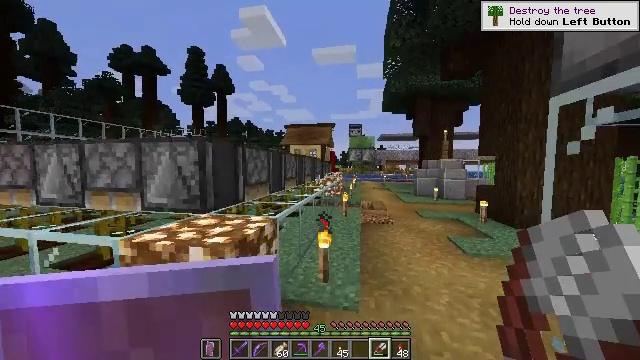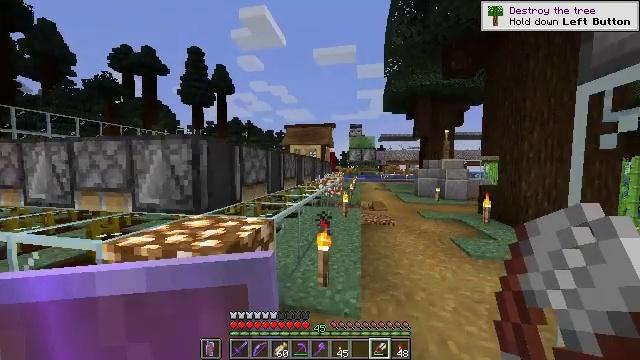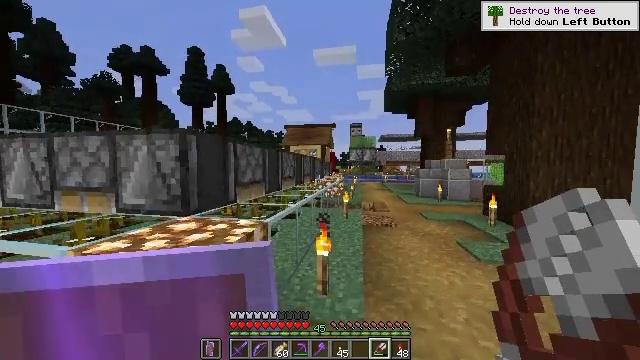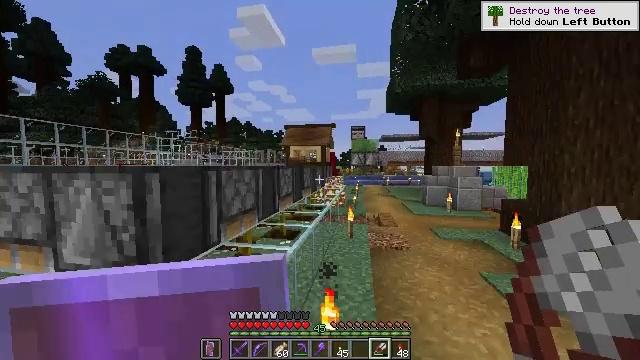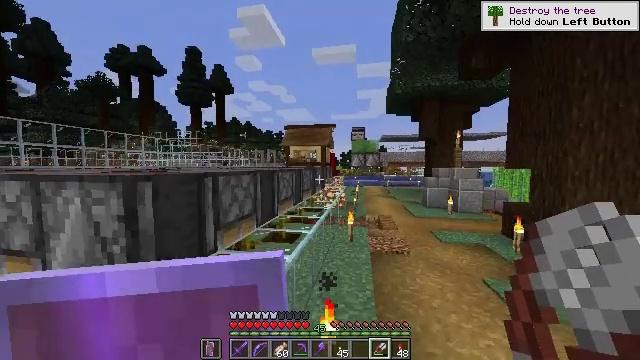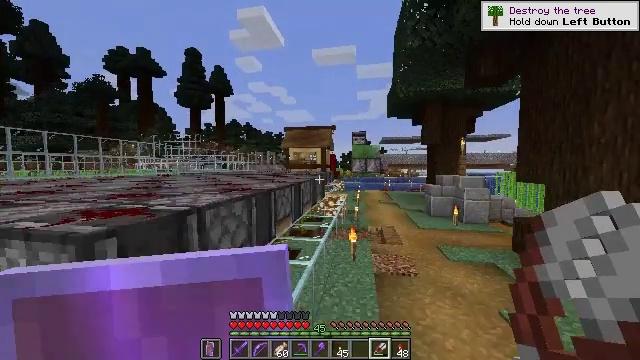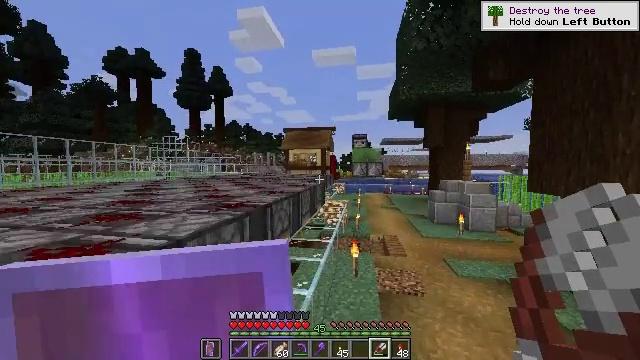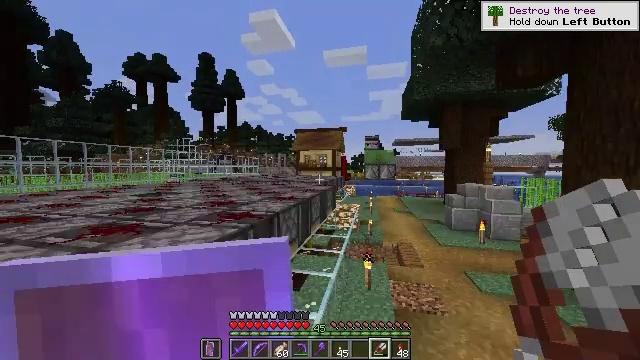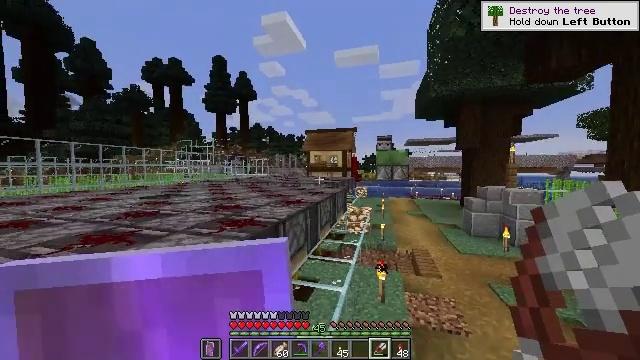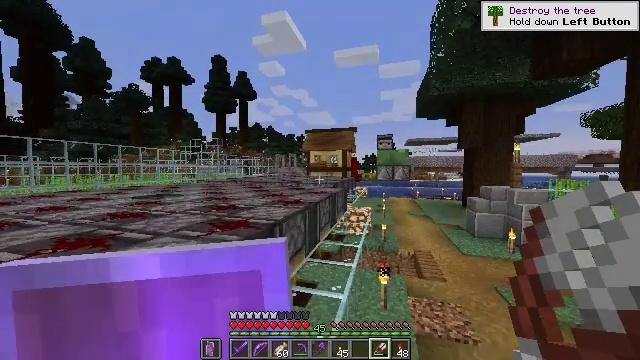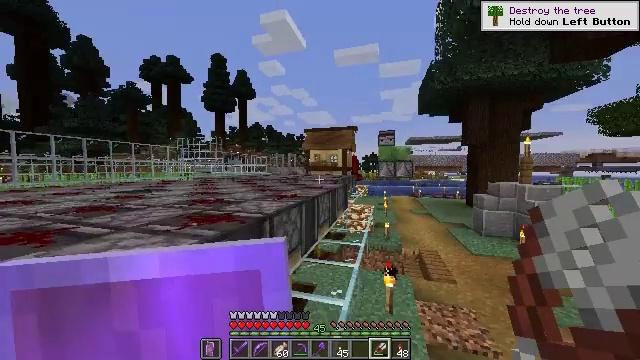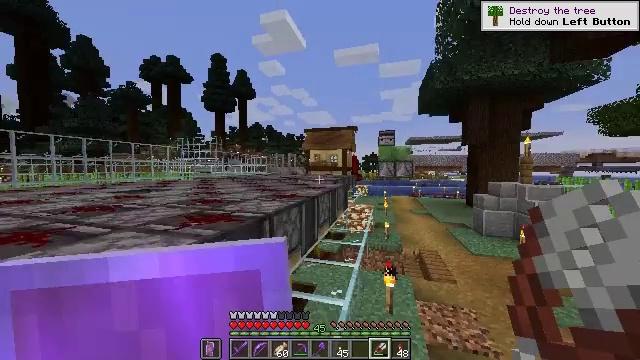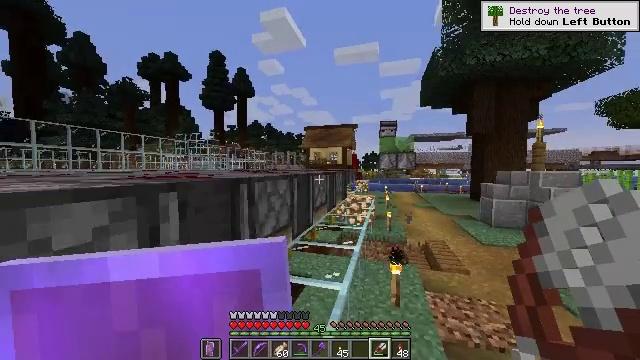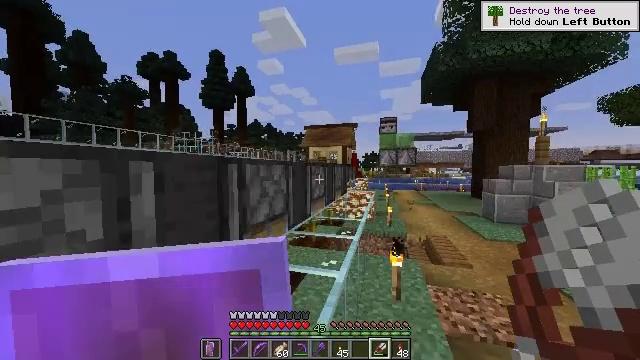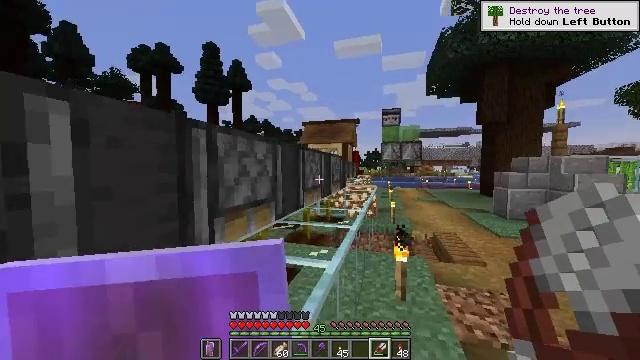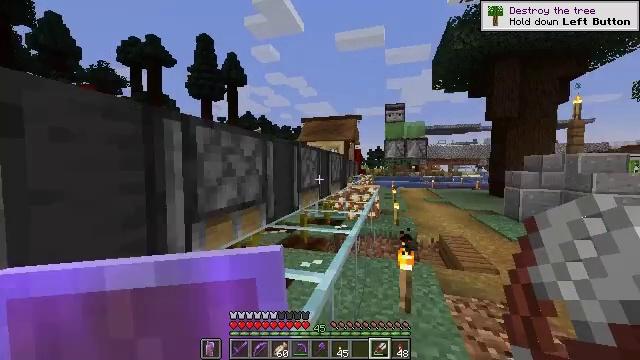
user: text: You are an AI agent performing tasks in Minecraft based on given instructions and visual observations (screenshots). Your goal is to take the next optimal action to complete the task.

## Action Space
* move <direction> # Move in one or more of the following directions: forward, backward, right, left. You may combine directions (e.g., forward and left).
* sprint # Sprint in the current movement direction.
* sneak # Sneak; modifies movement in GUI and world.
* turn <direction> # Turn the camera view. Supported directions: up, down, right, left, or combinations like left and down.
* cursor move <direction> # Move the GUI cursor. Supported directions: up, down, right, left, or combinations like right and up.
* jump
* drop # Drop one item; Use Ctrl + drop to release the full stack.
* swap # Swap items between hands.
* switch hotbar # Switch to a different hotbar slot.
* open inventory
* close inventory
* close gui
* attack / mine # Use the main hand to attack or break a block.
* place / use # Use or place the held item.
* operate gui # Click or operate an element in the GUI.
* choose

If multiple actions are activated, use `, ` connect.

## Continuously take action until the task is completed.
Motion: motion action
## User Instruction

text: Gather the light blue shulker box by attacking it.
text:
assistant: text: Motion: move forward, sprint
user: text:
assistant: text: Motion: move forward, sprint
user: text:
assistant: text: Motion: move forward, sprint, jump
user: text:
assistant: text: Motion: move forward, sprint, jump
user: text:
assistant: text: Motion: move forward, sprint, jump
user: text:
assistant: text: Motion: move forward, sprint, jump
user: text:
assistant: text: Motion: move forward, sprint, turn left
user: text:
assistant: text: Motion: move forward, sprint, turn left
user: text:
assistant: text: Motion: move forward, sprint
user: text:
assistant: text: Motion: move forward, sprint
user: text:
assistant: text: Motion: move forward, sprint
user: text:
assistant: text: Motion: move forward, sprint
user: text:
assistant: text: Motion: move forward, sprint
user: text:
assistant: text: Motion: move forward, sprint
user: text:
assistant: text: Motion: move forward, sprint
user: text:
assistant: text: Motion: move forward, sprint
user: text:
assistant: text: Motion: move forward, sprint, jump
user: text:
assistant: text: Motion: move forward, sprint, jump
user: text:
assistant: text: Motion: move forward, sprint, jump
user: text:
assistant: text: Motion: move forward, sprint, jump
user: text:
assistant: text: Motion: move forward, sprint, jump
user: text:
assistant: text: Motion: move forward, sprint, jump
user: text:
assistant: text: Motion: move forward, sprint, turn left
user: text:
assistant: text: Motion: move forward, sprint, turn left
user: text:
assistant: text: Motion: move forward, sprint
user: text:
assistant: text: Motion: move forward, sprint
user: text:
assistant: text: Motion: move forward, sprint
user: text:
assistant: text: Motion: move forward, sprint
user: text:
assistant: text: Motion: move forward, sprint, jump
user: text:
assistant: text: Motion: move forward, sprint, jump